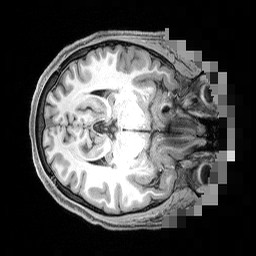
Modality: T1w
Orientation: axial
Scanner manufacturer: siemens
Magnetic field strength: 3 T
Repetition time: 2.4 s
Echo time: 0.00256 s